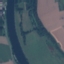
Land use / land cover: River